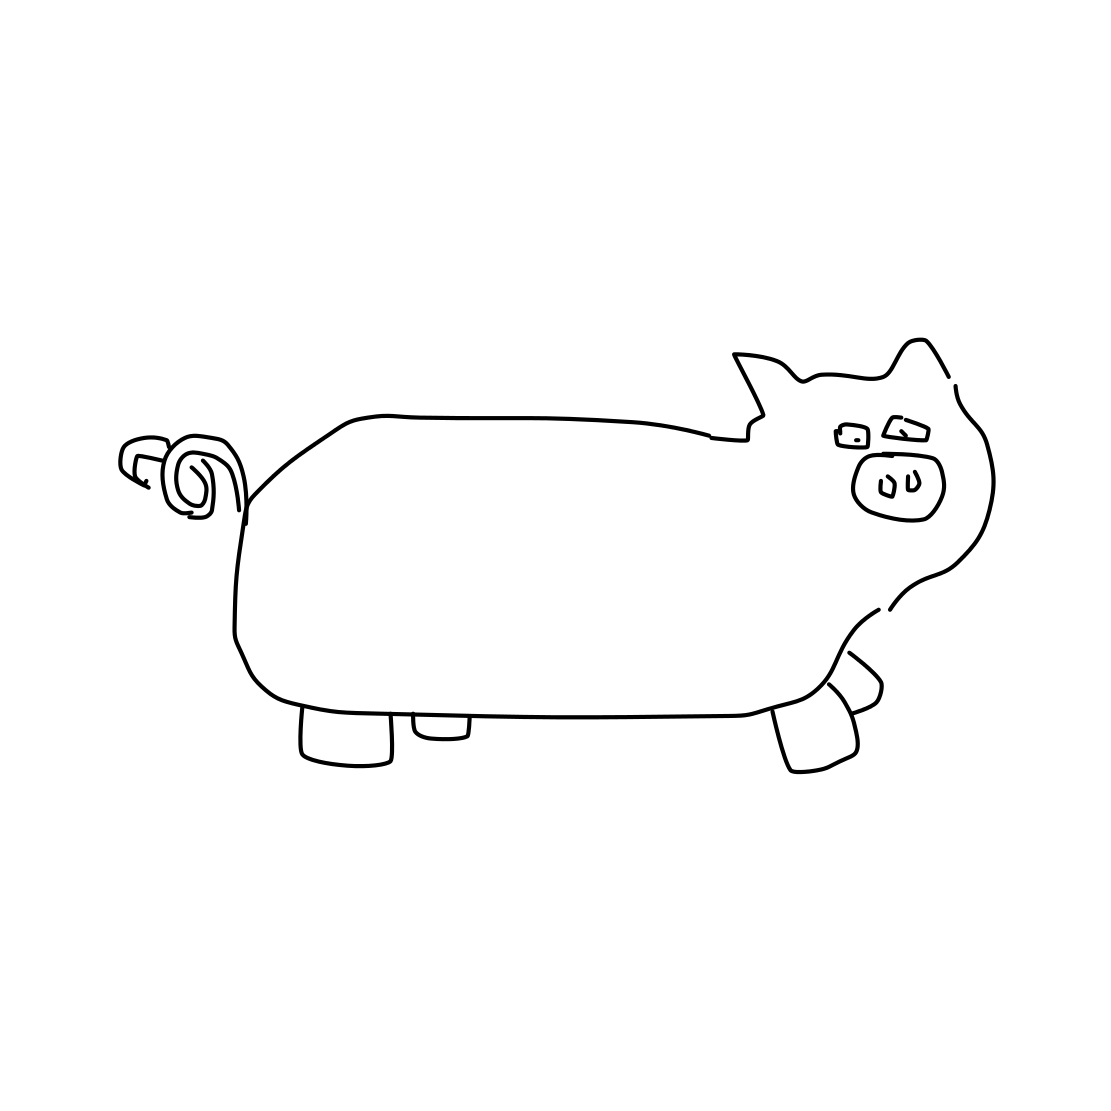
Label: pig